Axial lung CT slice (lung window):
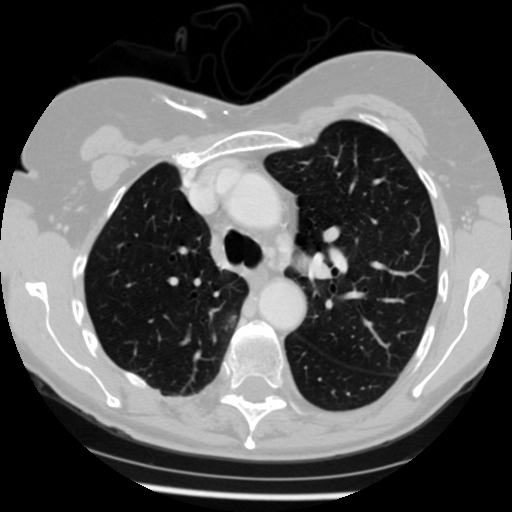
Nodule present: yes
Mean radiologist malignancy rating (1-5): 4